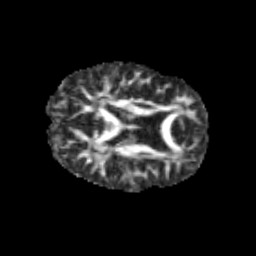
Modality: FA
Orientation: axial
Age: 10
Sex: male
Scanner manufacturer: siemens
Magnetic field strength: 3 T
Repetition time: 3.8 s
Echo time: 0.07 s